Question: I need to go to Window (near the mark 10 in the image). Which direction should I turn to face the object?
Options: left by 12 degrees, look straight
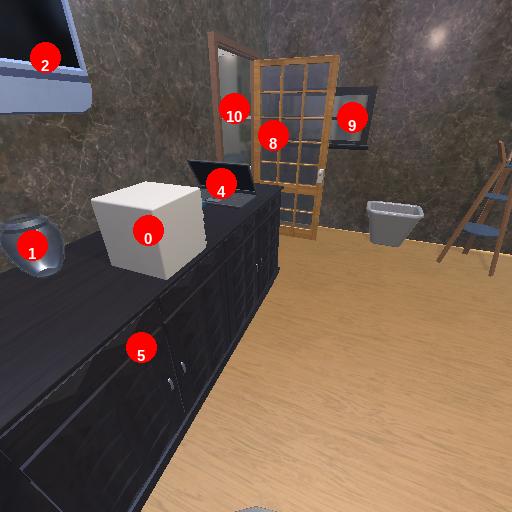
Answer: left by 12 degrees